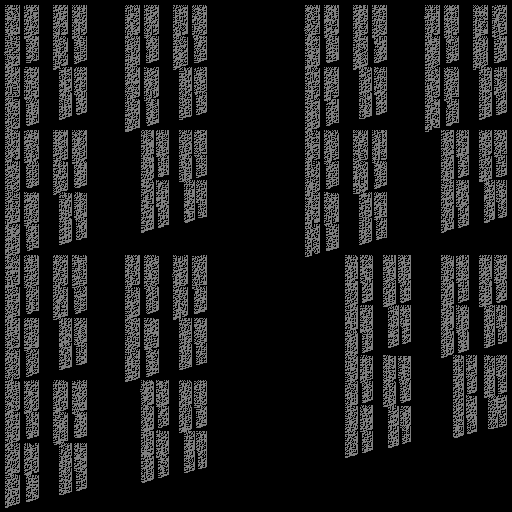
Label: castle